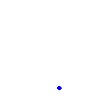
Particle: pion